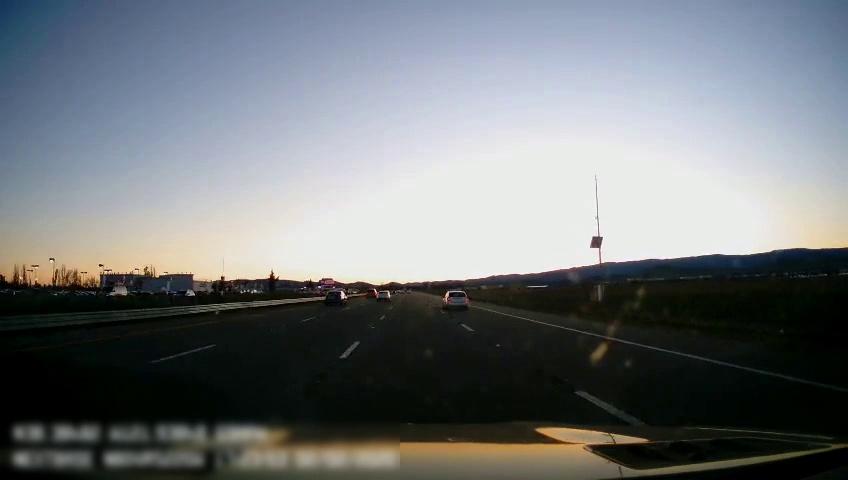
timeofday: Dusk/Dawn/Twilight
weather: Cloudy
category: Drivable Space
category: Vehicles | Van
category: Vehicles | Car
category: Vehicles | Car
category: Vehicles | Car
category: Vehicles | SUV
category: Vehicles | SUV
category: Lanes | Alternate Lane
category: Lanes | Current Lane
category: Lanes | Current Lane
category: Lanes | Alternate Lane
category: Lanes | Alternate Lane